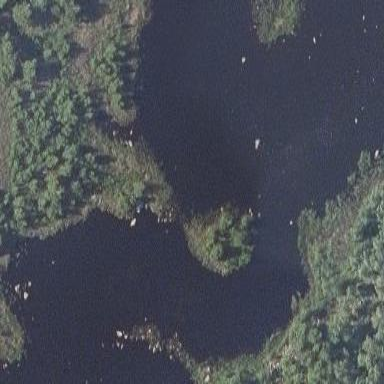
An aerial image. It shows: Lake with natural water.